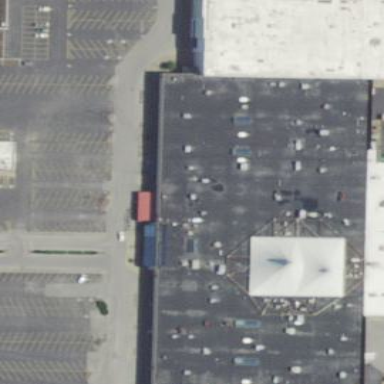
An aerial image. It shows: Mall building.